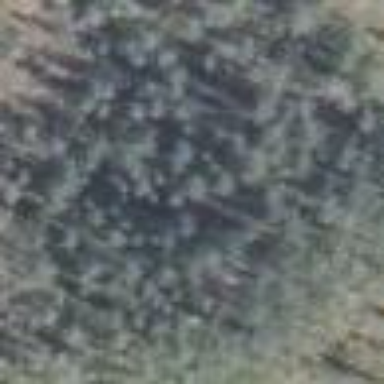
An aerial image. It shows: Woodland with needle-leaved trees.